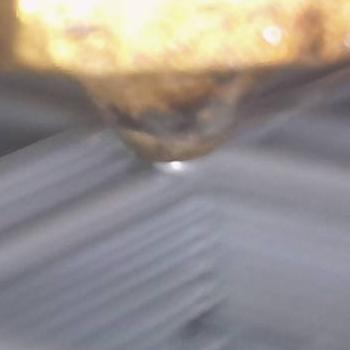
Flow rate: 188%